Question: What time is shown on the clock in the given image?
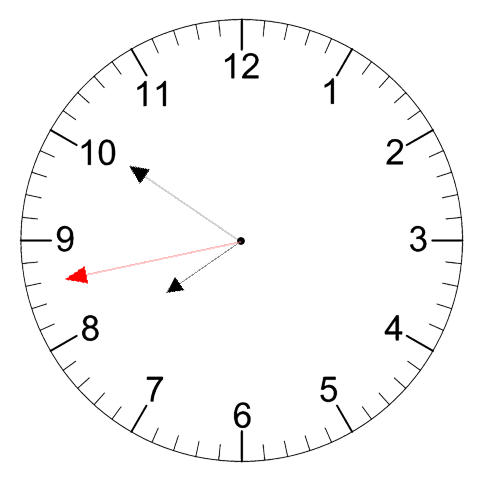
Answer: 07:50:43